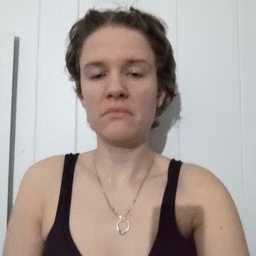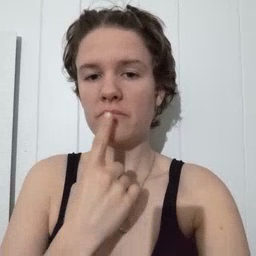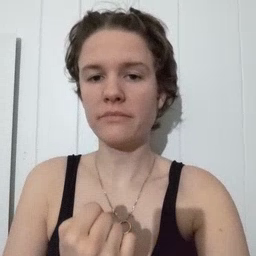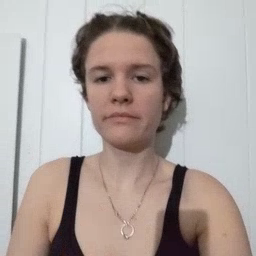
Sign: red